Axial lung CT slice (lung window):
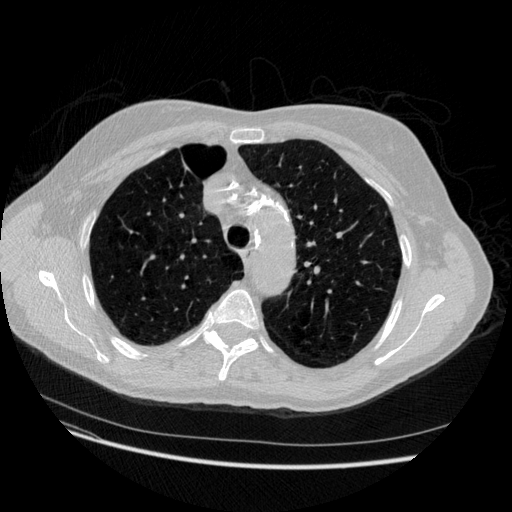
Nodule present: no